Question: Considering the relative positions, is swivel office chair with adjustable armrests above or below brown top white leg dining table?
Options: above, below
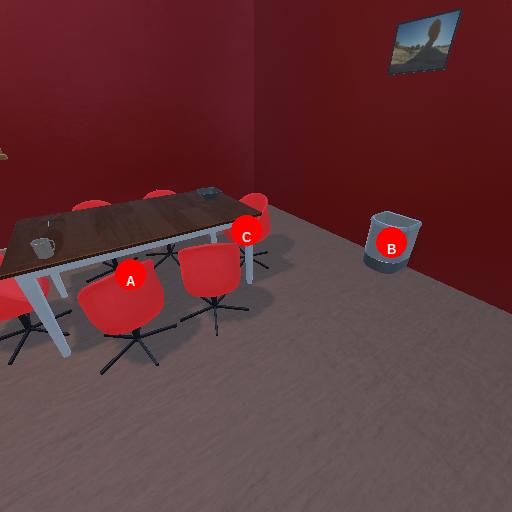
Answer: above